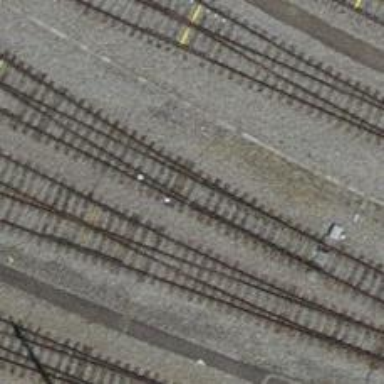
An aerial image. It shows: Railway switch.